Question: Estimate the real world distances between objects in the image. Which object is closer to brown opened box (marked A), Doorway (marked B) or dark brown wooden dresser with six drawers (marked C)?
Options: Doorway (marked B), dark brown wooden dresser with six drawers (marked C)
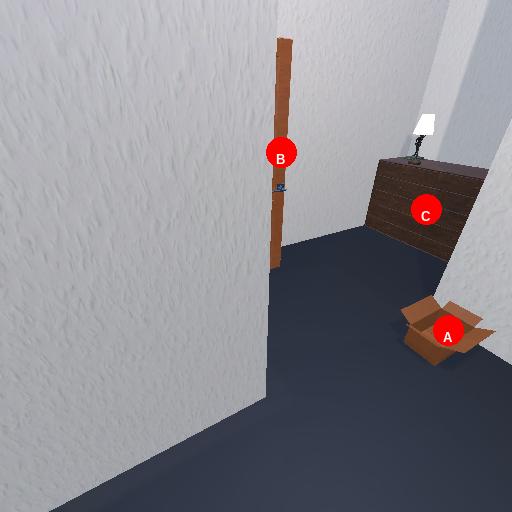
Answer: Doorway (marked B)